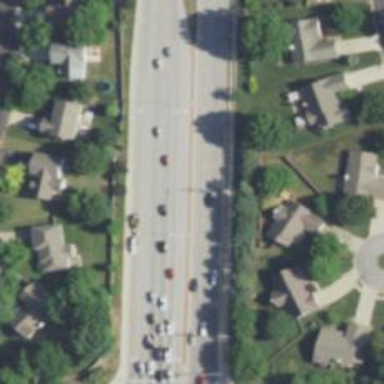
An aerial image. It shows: Dash road marking.